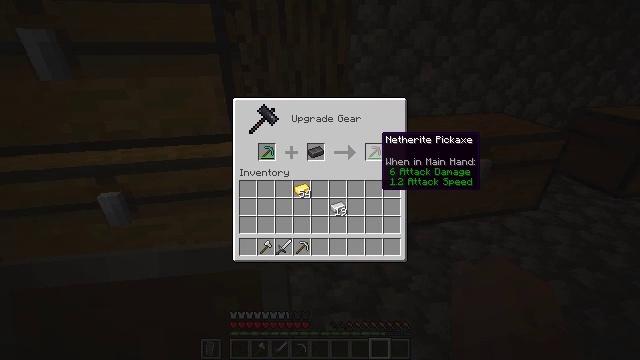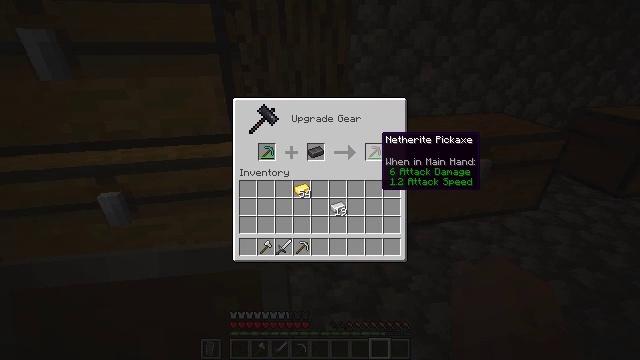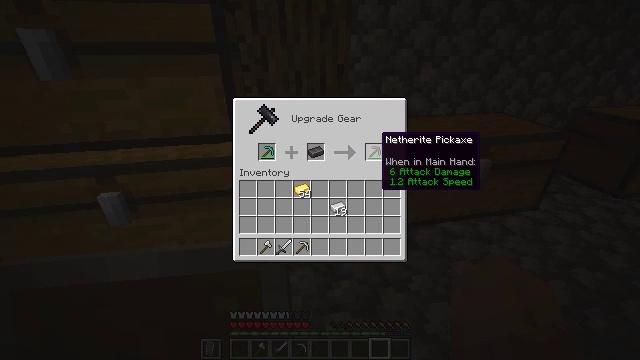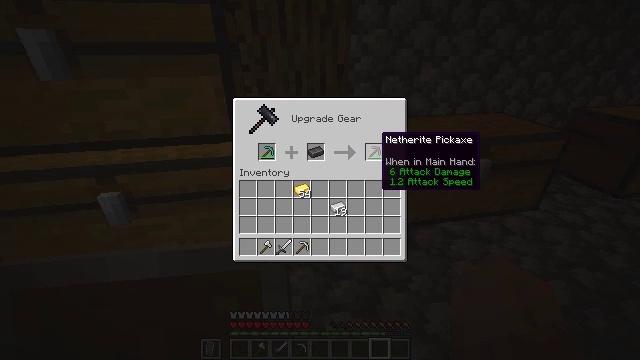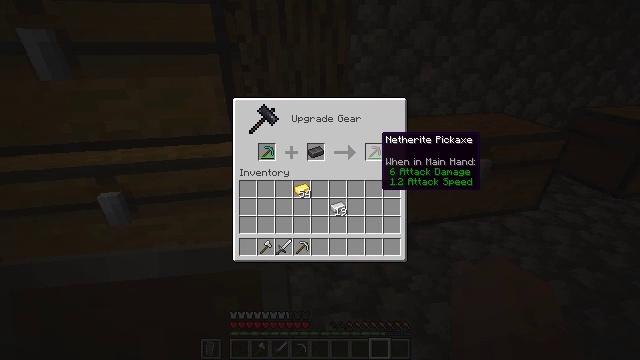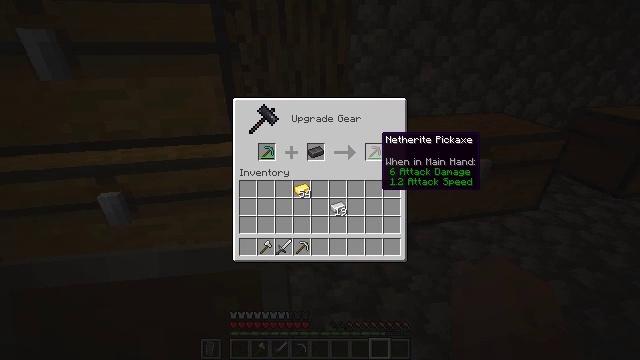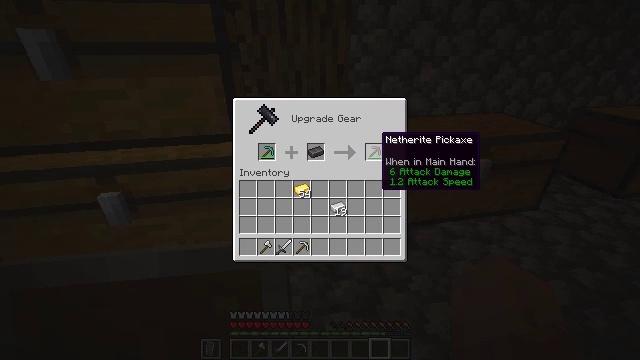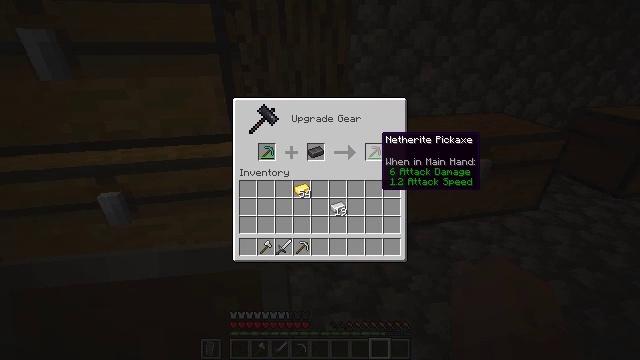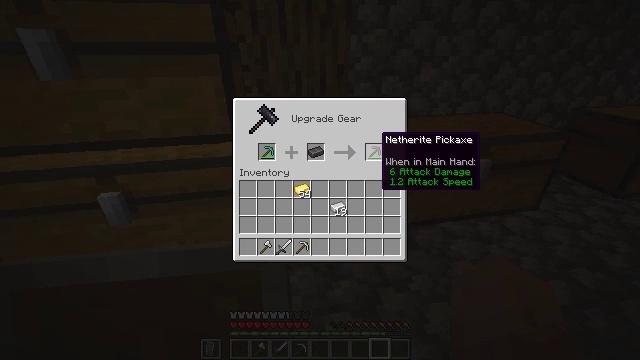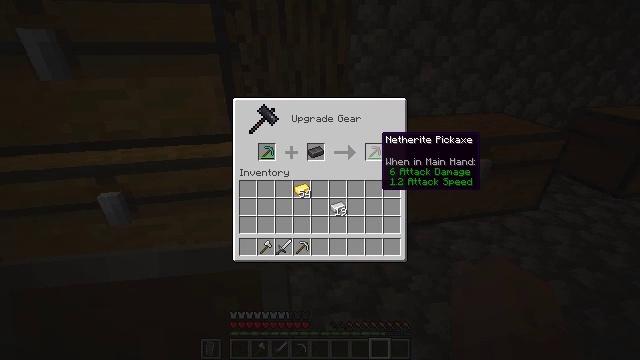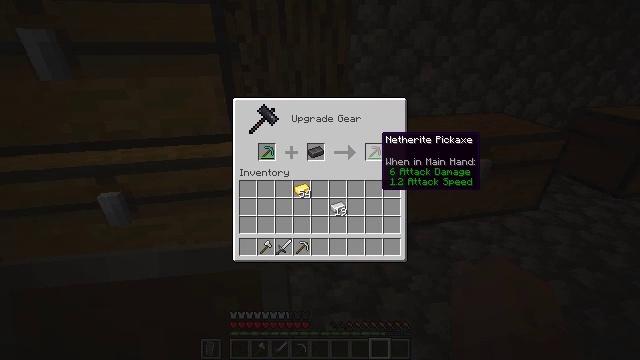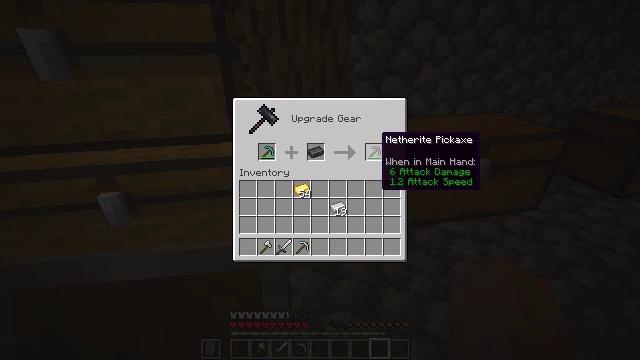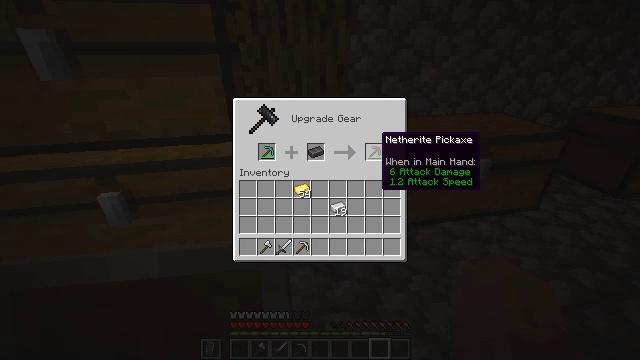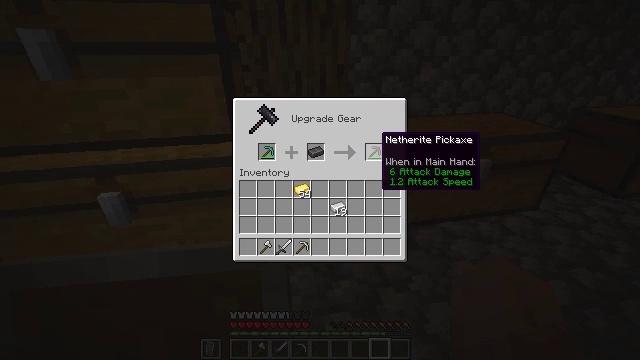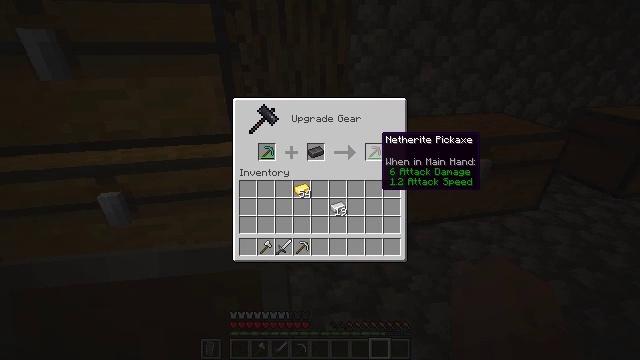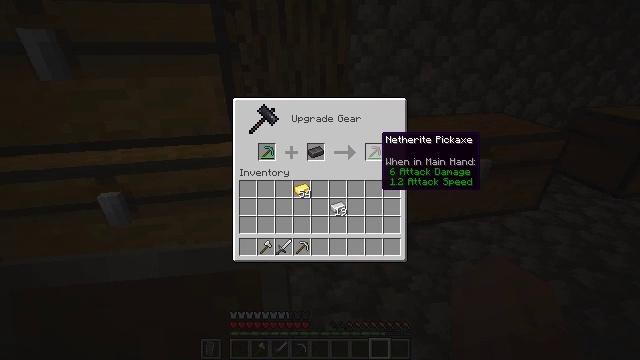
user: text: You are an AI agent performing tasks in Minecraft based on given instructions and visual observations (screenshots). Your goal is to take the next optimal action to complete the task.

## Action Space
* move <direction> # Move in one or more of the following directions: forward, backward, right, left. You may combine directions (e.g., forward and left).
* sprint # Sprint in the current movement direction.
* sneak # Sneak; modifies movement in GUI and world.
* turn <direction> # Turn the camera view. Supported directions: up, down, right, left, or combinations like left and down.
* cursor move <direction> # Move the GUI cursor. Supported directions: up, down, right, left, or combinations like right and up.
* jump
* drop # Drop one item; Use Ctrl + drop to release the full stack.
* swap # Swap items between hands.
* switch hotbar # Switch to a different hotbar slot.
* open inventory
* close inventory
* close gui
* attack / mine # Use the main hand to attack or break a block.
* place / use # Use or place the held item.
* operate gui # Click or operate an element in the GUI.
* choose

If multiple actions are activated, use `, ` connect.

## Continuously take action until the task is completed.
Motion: motion action
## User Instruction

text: craft item netherite pickaxe
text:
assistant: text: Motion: no_op
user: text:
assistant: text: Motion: no_op
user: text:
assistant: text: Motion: no_op
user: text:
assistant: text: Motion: no_op
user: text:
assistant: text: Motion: no_op
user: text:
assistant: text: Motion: no_op
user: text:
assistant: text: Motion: no_op
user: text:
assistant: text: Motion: no_op
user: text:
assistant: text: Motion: no_op
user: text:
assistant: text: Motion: no_op
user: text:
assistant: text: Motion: no_op
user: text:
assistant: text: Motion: no_op
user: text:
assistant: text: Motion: no_op
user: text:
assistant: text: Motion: no_op
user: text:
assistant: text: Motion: no_op
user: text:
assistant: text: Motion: no_op
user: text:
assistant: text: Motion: no_op
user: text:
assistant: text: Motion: no_op
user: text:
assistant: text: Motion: no_op
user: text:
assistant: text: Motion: no_op
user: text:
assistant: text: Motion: no_op
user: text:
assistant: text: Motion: no_op
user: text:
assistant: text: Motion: no_op
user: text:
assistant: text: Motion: no_op
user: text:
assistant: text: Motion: no_op
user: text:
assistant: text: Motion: no_op
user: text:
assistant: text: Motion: no_op
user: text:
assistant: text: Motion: no_op
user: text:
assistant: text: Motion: no_op
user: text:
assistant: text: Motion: no_op